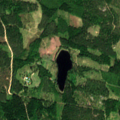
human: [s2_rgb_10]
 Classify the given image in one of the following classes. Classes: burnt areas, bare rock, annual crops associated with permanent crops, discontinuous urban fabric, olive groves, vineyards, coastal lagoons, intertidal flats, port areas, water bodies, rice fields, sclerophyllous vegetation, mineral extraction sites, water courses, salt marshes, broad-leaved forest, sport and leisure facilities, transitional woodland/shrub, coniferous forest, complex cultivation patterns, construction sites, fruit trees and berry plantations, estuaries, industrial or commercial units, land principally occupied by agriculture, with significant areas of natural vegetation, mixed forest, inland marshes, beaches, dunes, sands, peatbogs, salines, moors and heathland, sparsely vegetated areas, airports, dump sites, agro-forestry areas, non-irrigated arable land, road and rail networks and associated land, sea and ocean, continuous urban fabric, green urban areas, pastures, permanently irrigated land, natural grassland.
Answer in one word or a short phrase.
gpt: coniferous forest, mixed forest, transitional woodland/shrub